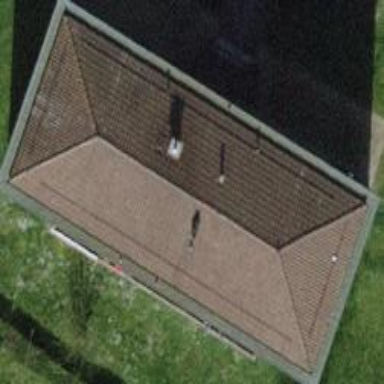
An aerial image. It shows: Hipped roof on apartment building.